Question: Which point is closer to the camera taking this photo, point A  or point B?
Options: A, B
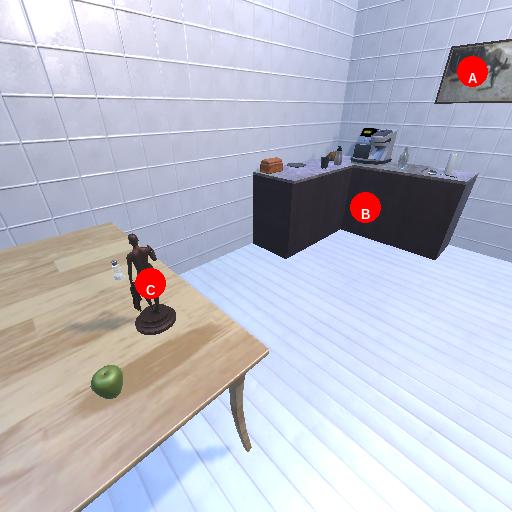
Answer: A